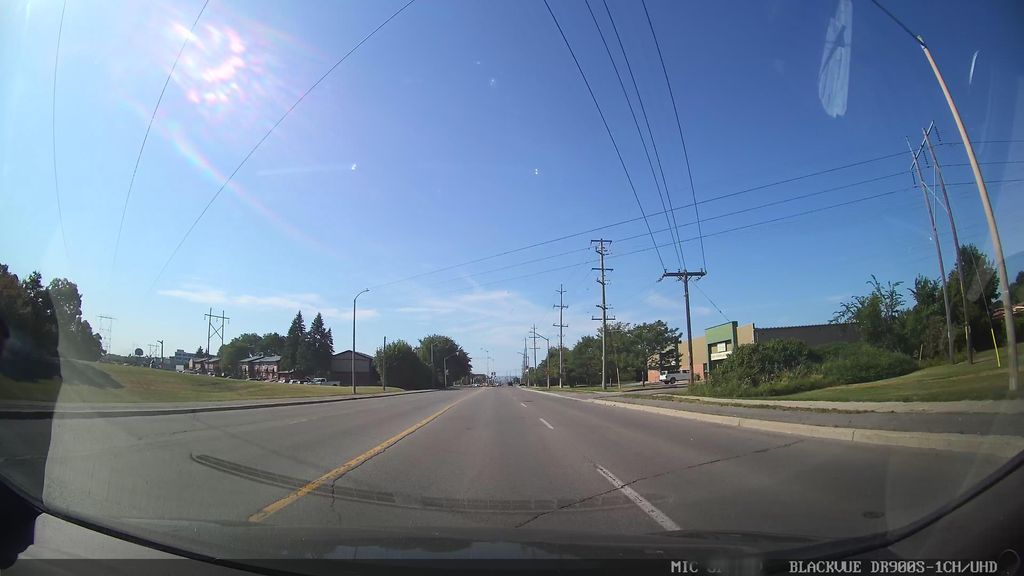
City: ottawa-gatineau